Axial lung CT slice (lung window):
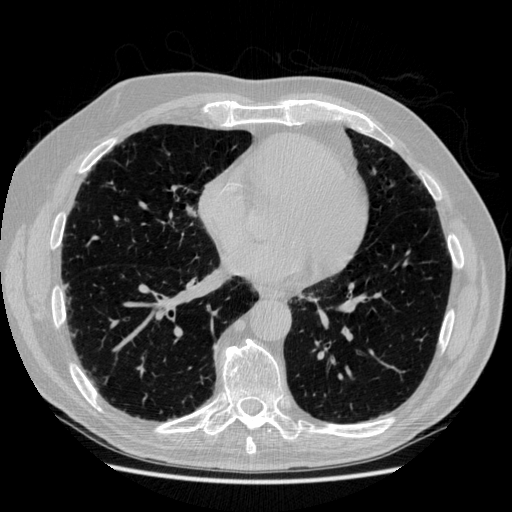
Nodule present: no